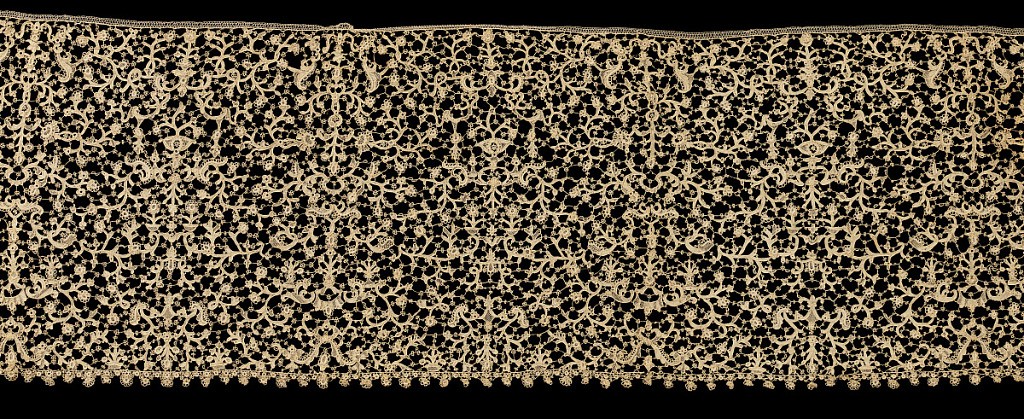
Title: Border
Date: late 19th century
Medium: linen Technique: needle lace
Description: Nineteenth century rosepoint in pattern of seventeenth century candelabra type with narrow edging on one side of "roses." Worked in ecru thread.